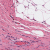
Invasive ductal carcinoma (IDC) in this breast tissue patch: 0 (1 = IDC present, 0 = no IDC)